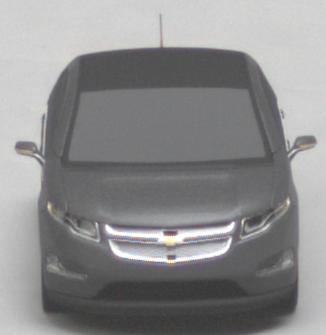
Make: Chevrolet
Model: Volt
Detailed model: Volt
Model produced from: 2011/11
Model produced until: 2014/08
Doors: 5
Color: gray
Road condition: dry road
Daytime: midday
Contrast: medium contrast